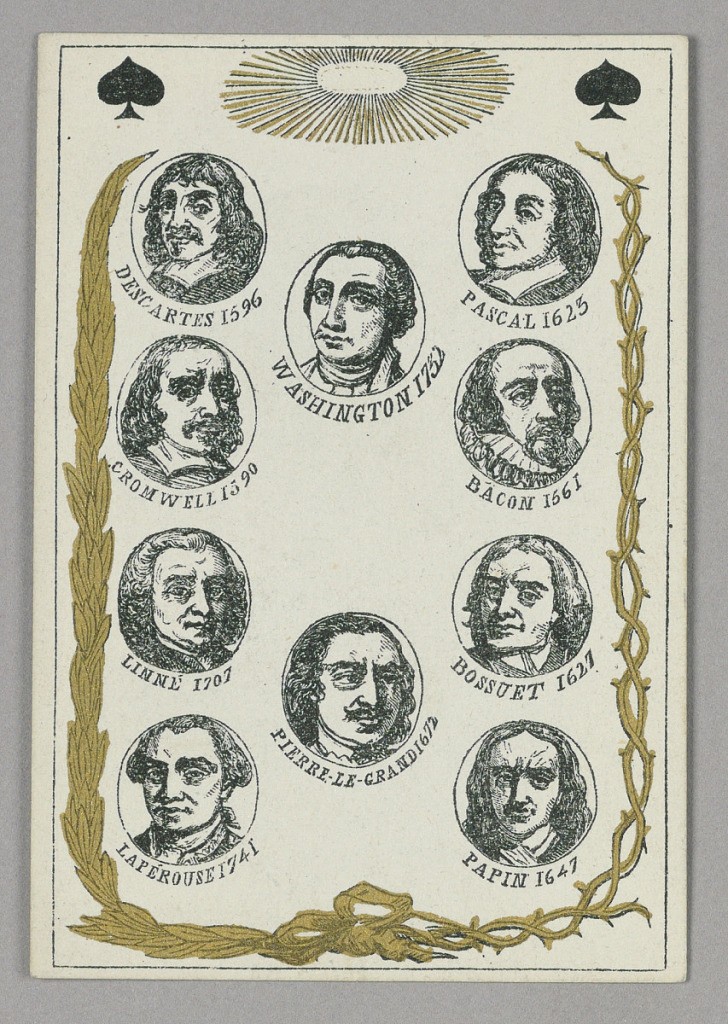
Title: Great Leaders, Playing Card from Set of "Cartes héroïques" or "Des grands hommes"
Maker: Eugène Moreau, French, active 19th c.
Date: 1871
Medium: Stencil-colored lithograph on paper
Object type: Playing card
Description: Playing card from a set of "Cartes héroïques" or "Des grands hommes"